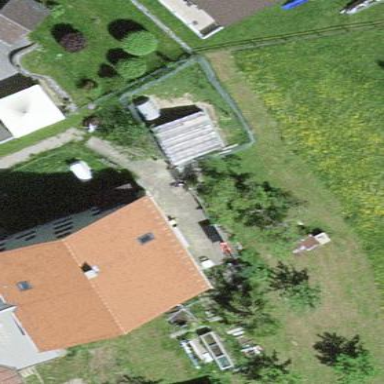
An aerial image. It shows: Building.